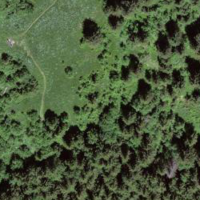
EUNIS habitat code: 43
Species observed at this site:
Arnica montana
Vaccinium myrtillus